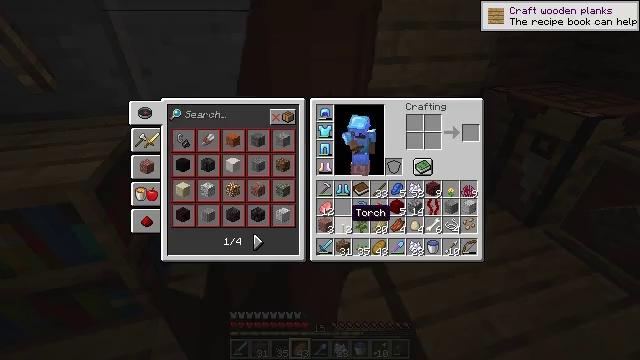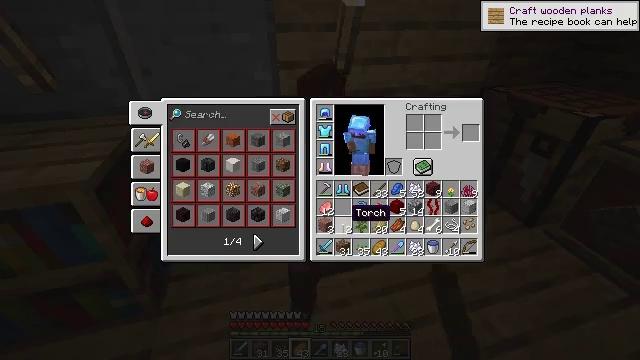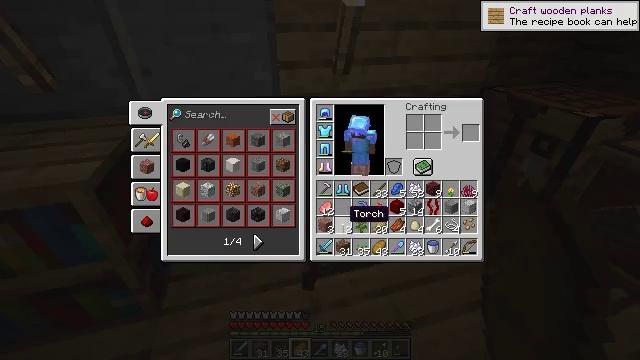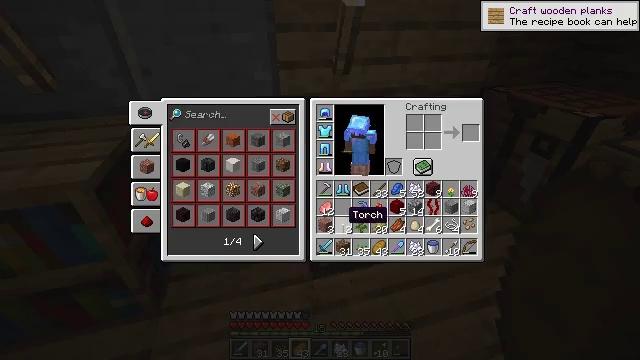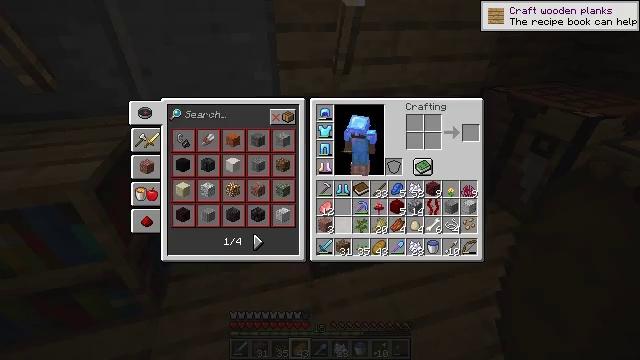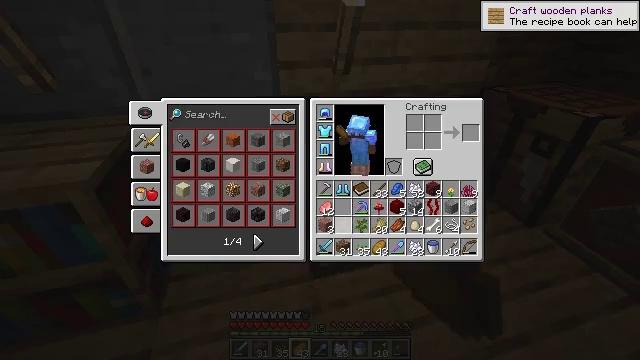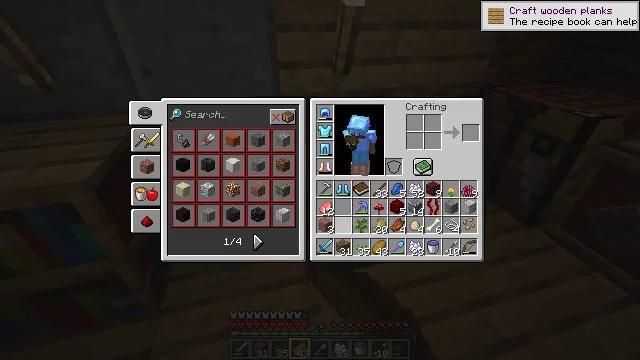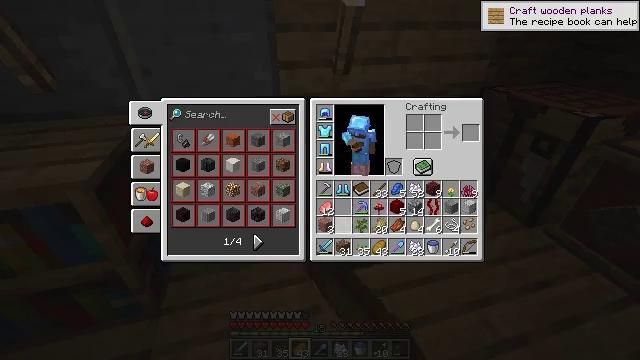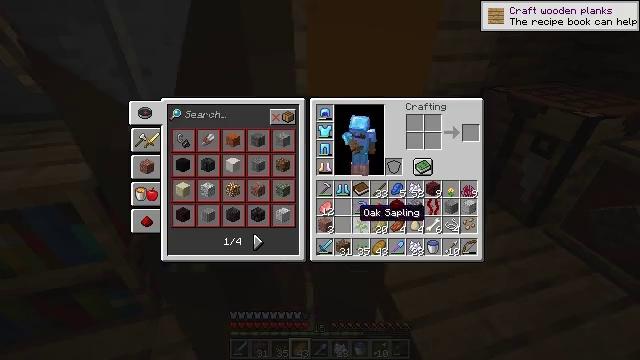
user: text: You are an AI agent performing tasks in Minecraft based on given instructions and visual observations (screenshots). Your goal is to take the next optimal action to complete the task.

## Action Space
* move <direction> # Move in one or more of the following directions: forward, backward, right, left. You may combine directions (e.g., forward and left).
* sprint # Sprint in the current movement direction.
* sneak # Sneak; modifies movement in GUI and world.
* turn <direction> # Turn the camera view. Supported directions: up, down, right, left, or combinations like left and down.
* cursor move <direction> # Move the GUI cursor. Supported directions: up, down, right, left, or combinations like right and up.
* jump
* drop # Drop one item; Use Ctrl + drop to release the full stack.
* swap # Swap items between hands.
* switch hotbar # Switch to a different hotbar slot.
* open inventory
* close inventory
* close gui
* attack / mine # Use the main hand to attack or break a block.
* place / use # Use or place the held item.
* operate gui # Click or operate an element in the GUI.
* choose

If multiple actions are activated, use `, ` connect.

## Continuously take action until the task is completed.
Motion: motion action
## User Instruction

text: Remove a torch from the inventory.
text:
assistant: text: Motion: sprint, open gui
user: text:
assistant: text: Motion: sprint
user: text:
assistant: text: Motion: sprint
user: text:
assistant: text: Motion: sprint, drop
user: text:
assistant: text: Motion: sprint, drop
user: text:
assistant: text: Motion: sprint, drop
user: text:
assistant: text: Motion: sprint
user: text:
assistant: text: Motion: sprint
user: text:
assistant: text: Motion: sprint